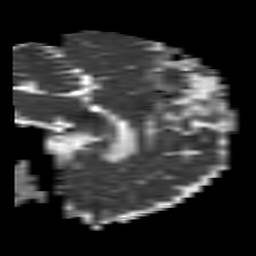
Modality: ADC
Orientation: sagittal
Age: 44
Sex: male
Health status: ill
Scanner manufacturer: philips
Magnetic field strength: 3 T
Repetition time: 3.8 s
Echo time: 0.09 s